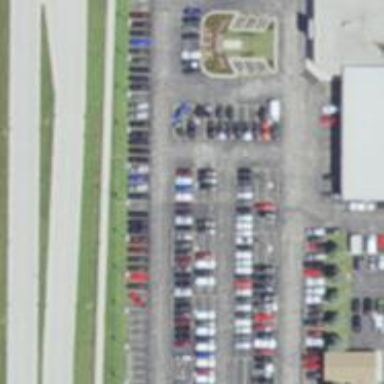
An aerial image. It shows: Building housing car shop.